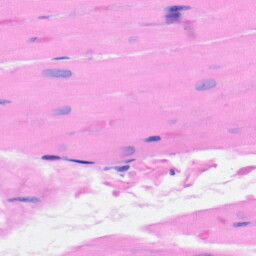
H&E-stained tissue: Heart